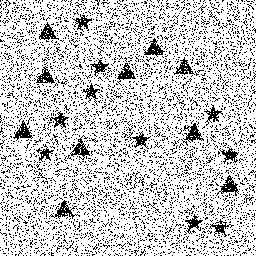
Squares: 0
Triangles: 10
Stars: 10
Total shapes: 20